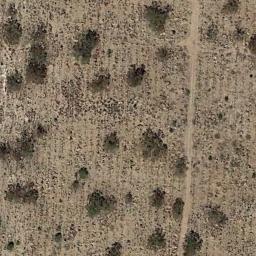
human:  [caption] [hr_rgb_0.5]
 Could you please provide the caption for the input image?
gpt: There are clusters of lush trees in the desert .

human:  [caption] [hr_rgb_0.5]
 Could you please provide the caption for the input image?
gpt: Chaparral is sparsely distributed on the sand .

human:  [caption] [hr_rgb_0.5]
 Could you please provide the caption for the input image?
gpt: Some sparse chaparrals grow in the desert and a dirt road goes through the desert .

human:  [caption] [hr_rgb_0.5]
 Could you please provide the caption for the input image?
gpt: The chaparral is thicker on the left than on the right .

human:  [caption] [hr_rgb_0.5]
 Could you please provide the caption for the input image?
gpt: The chaparral is consist of sparse bushes in the bare land .